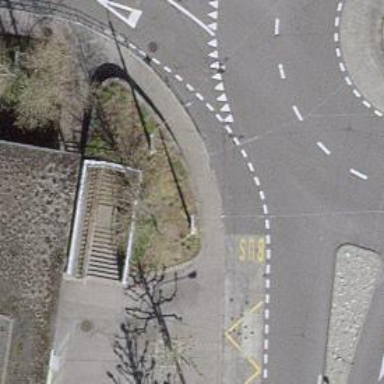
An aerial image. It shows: Sidewalk along the footway.